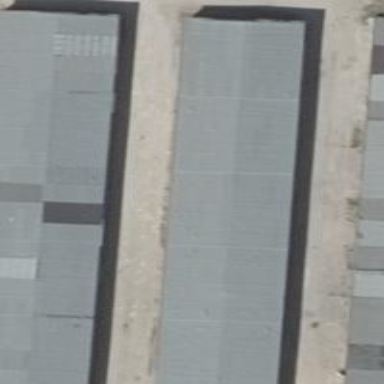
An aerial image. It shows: Group of garages.